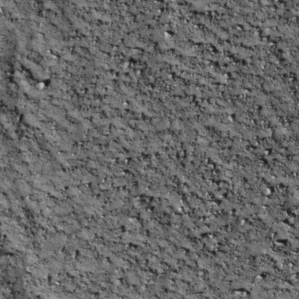
Label: non_frost